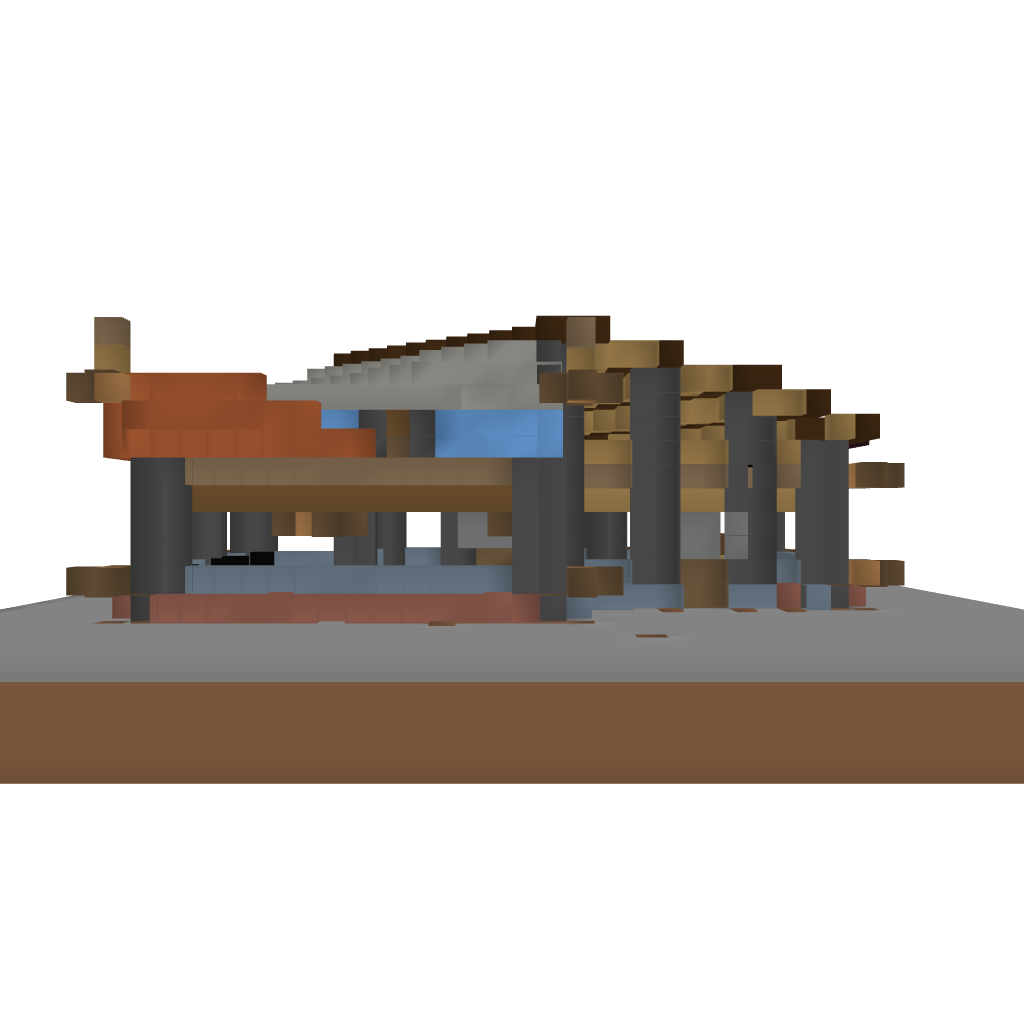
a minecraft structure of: Luxury House